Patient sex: M
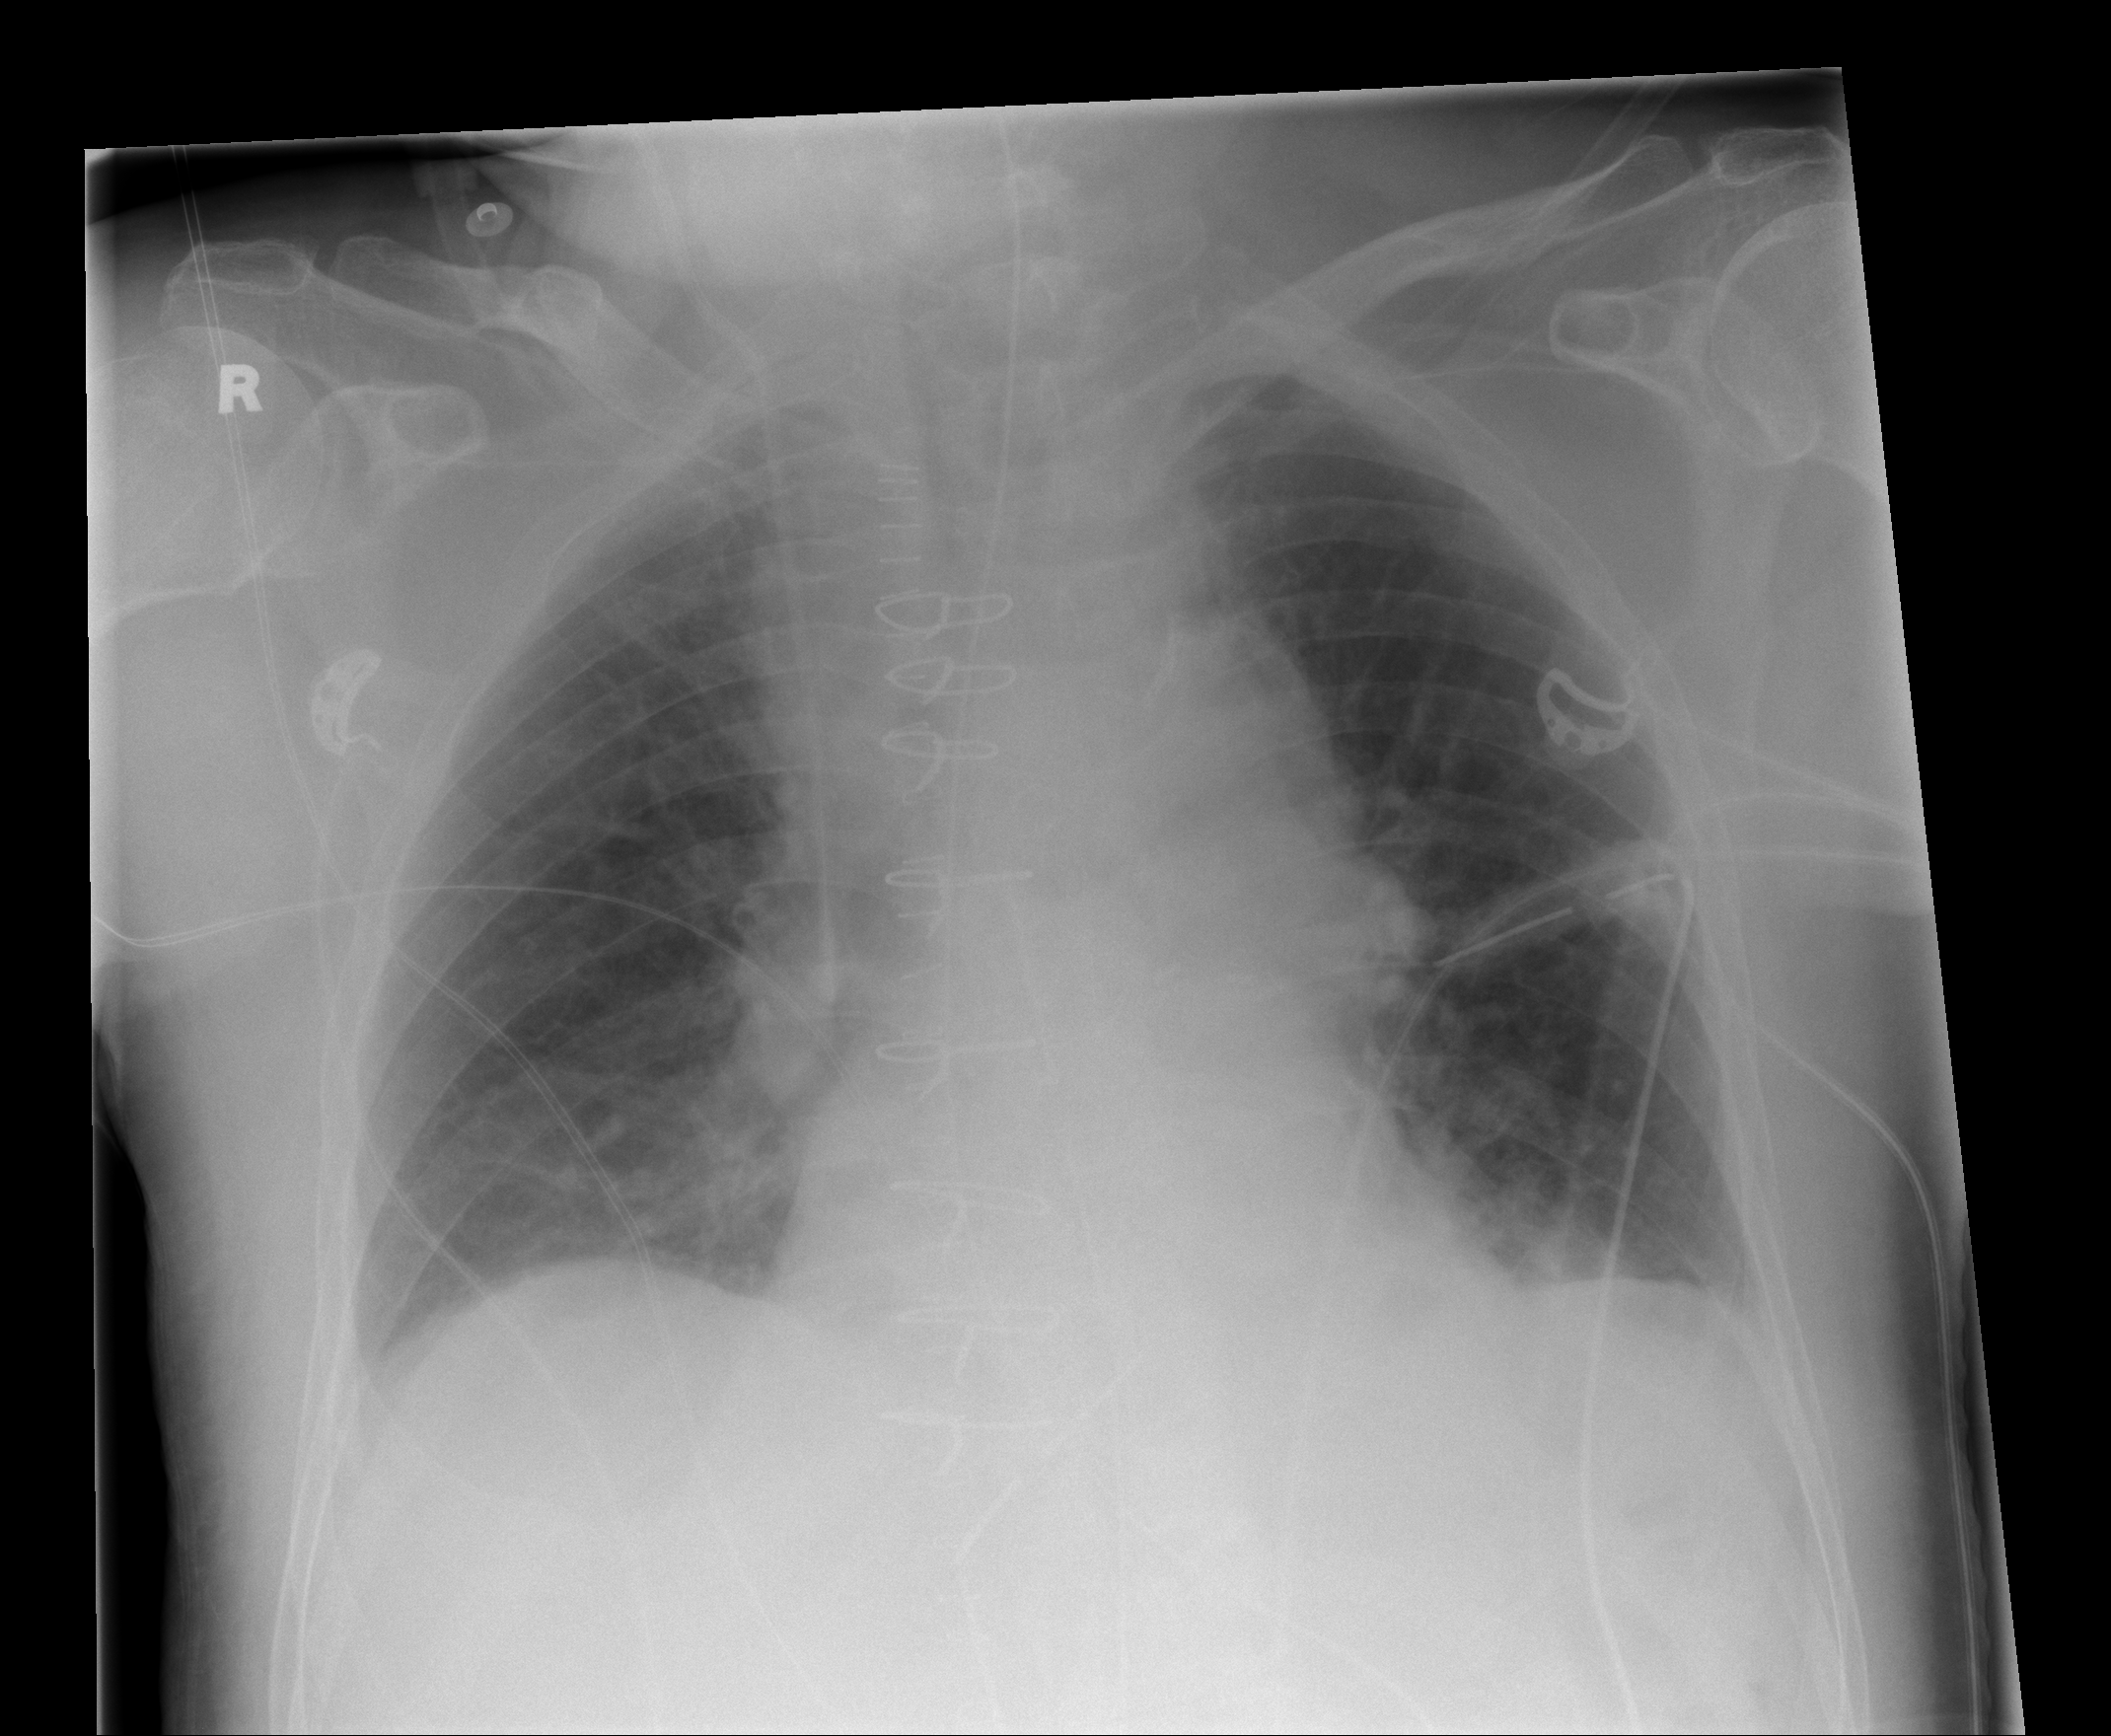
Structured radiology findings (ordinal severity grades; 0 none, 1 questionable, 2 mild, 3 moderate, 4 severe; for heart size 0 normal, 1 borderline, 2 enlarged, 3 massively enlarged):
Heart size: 0
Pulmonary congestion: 1
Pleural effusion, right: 1
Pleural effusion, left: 1
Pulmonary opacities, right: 0
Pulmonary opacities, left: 0
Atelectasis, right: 0
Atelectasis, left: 0